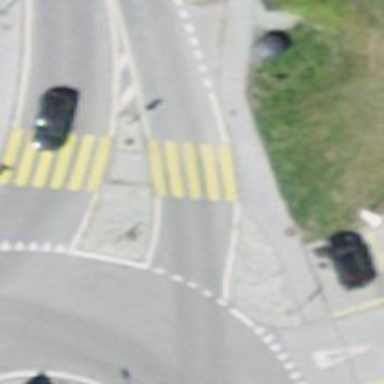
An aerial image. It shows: Marked footway crossing with island.